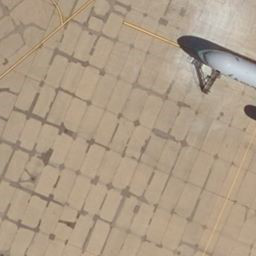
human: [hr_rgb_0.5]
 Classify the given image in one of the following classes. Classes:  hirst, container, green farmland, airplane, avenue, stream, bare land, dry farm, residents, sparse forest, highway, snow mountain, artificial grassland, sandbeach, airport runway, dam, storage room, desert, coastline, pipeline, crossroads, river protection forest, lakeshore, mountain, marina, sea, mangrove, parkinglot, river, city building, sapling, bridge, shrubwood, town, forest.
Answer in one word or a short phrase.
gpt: airport runway